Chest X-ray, PA view. Patient: 58 years old, sex F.
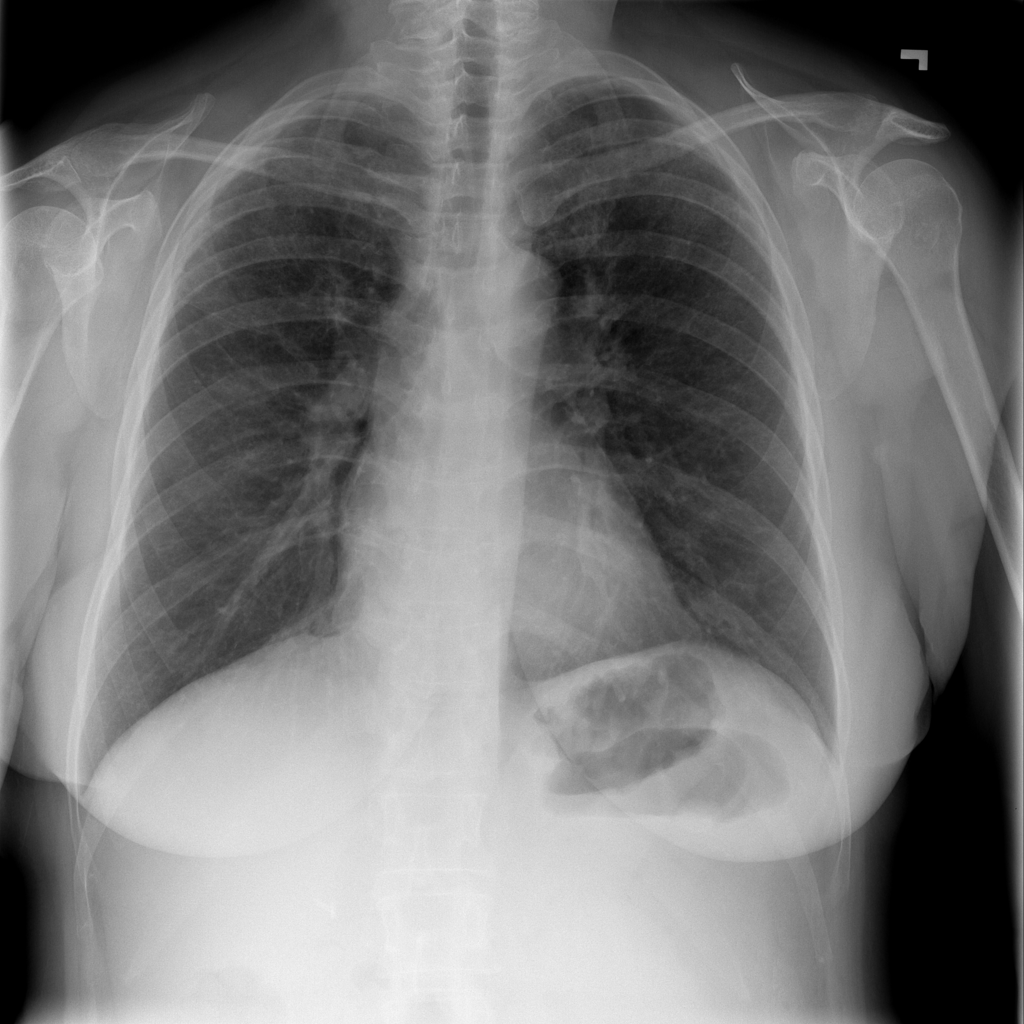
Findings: No Finding